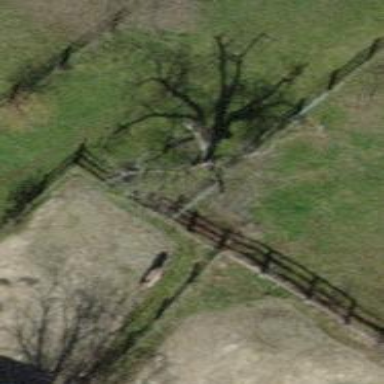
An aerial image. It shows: Fence is in the image.